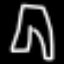
Label: pants